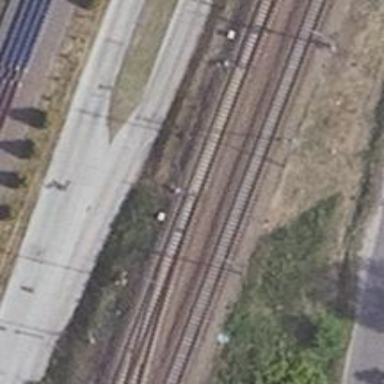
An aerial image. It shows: Railway switch.